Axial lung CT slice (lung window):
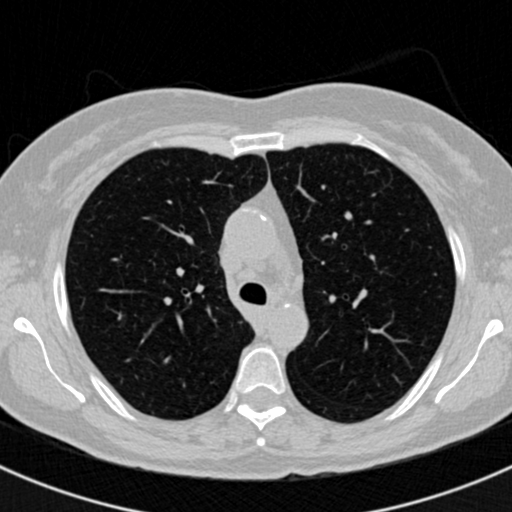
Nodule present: no